二年级 · 组合数学
欢和乐乐玩 “石头剪刀布” 的游戏(如图), 可能有 (

)种出拳情况。

(1) 9

(2) 6

(3) 3
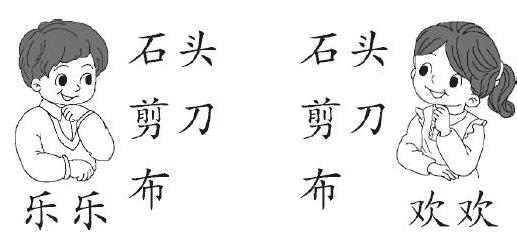
答案: 1)